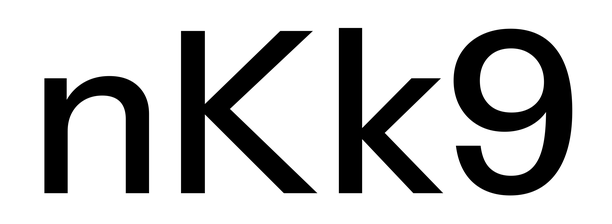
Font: InstrumentSans_Medium